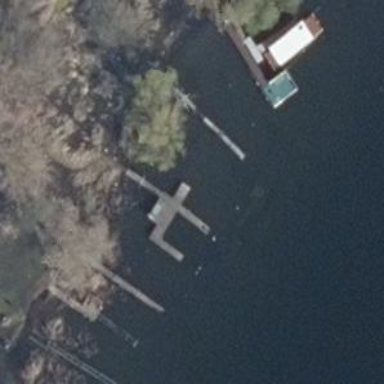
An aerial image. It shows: Man-made pier.